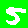
Digit: 5